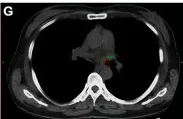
The number and distribution of seeds in plan before placement. (A-G) The seeds distribution and isodose distribution in thoracic computerized tomography (CT) scans.
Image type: radiology (ct)